Field crop: tomato
Growth stage: 1
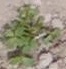
Species: portulaca